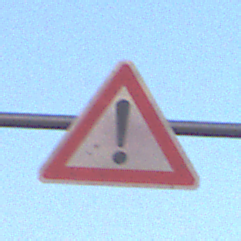
Verkehrszeichen: Gefahrenstelle
Umgebung: Outdoor, Urban
Tageszeit: SunriseSunset
Wetter: Clear
Licht: Natural
Jahreszeit: NotSpecified
Kontrast: MediumContrast